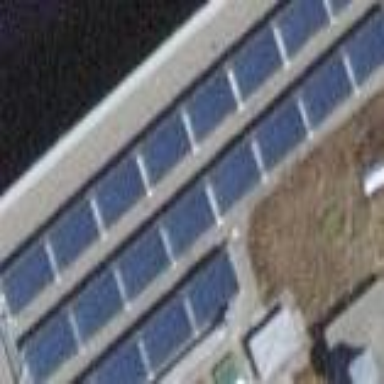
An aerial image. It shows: Solar power generator.